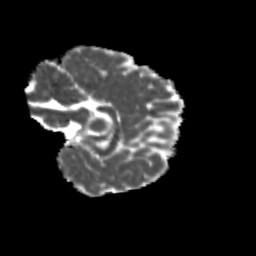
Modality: MD
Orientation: sagittal
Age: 8
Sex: male
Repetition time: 9.512 s
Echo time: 0.089 s